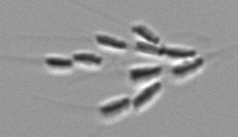
Label: Dinobryon